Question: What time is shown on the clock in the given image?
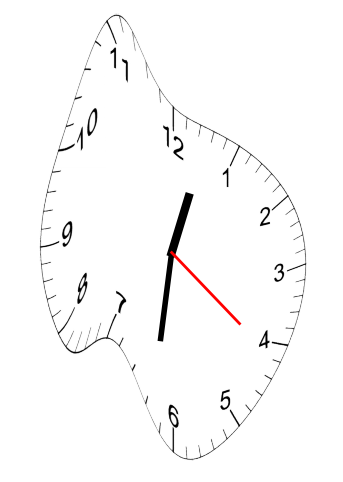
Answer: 12:31:21